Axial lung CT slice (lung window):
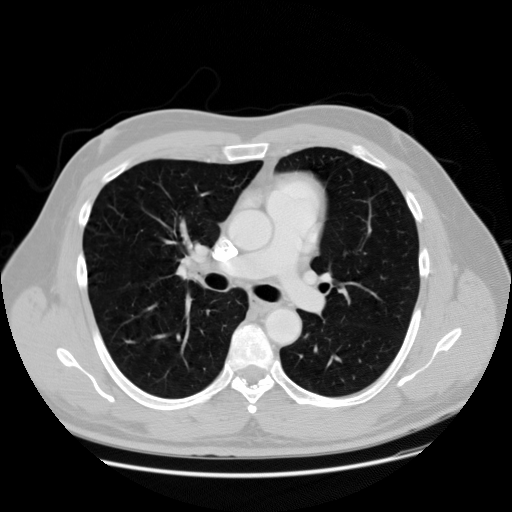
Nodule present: no